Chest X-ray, PA view. Patient: 64 years old, sex M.
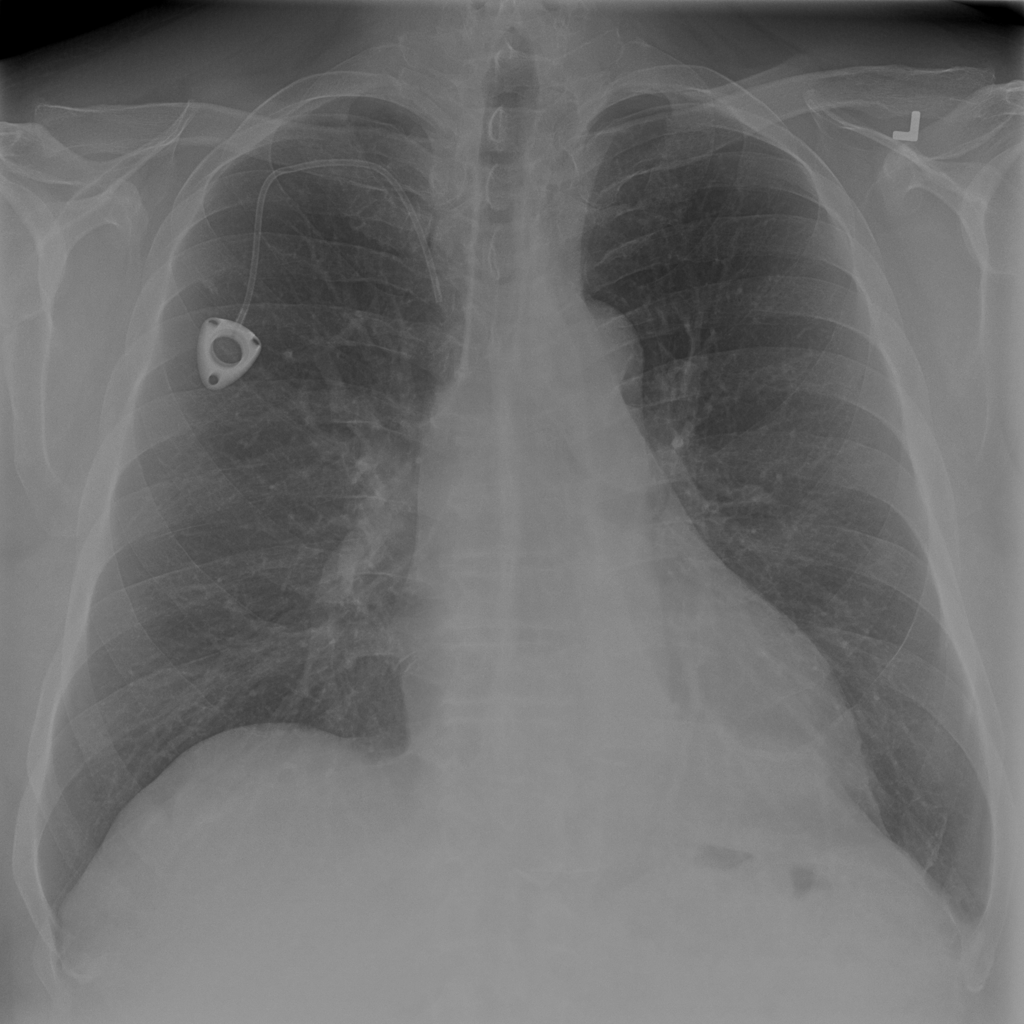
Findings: No Finding